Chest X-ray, PA view. Patient: 32 years old, sex M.
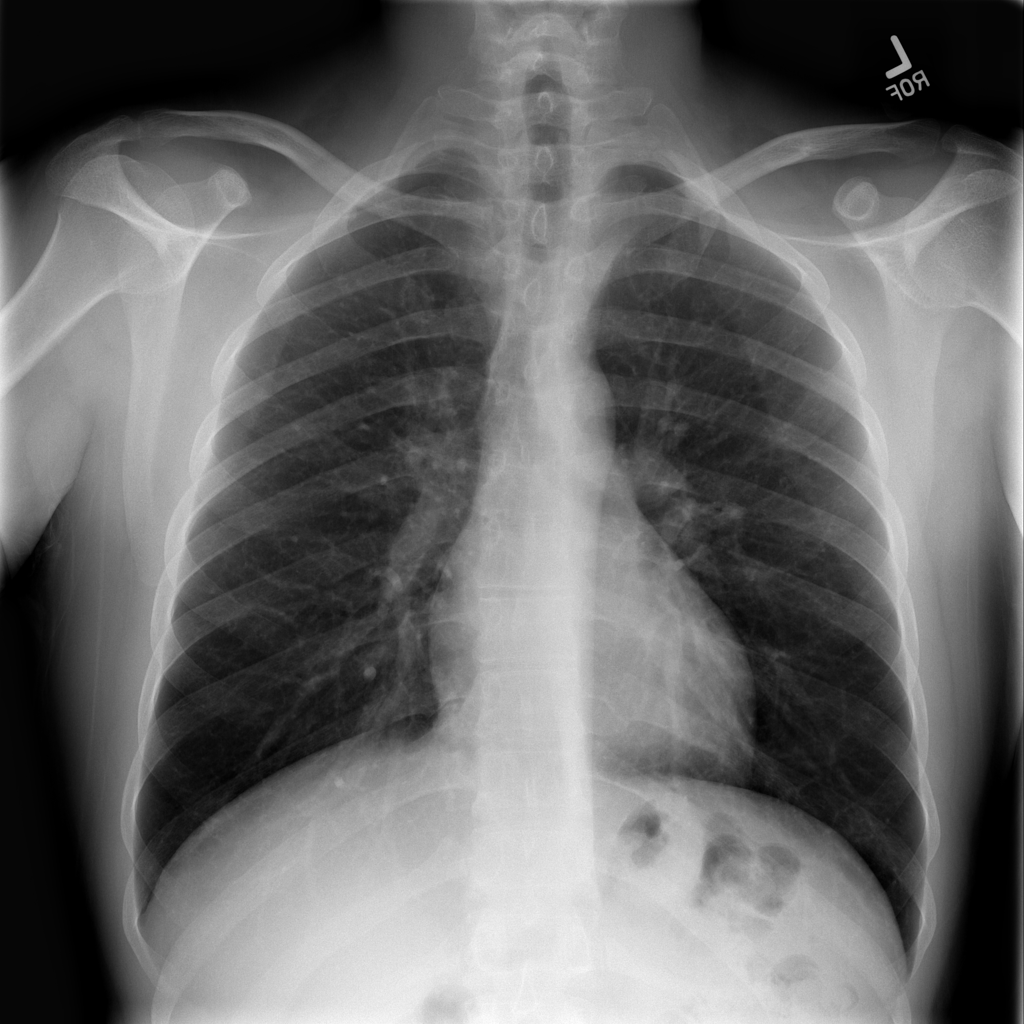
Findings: No Finding